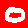
Digit: 0